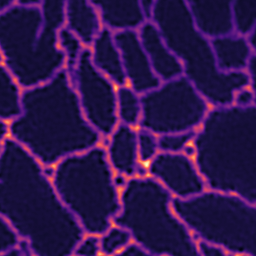
Label: Super-resolution ER image